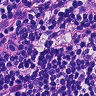
Metastatic tissue present: yes